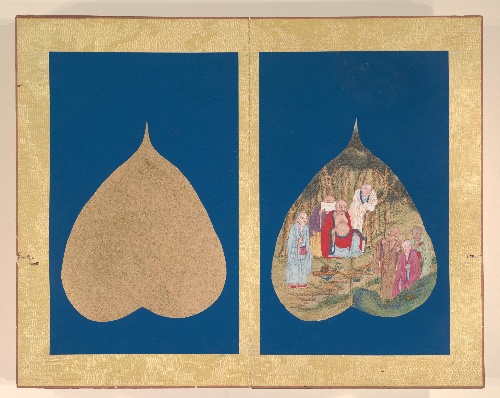
Title: 明/清   佚名   羅漢圖   冊|Luohans
Artist: Unidentified
Date: 17th–18th century
Object type: Album
Classification: Paintings
Medium: Album of eighteen leaves; ink and color on bodhi tree leaves
Culture: China
Period: Ming (1368–1644) or Qing dynasty (1644–1911)
Dimensions: 12 1/2 x 7 1/2 in. (31.8 x 19.1 cm)
Department: Asian Art
Credit line: Rogers Fund, 1912
Accession year: 1912
Repository: Metropolitan Museum of Art, New York, NY
Tags: Buddhism|Men